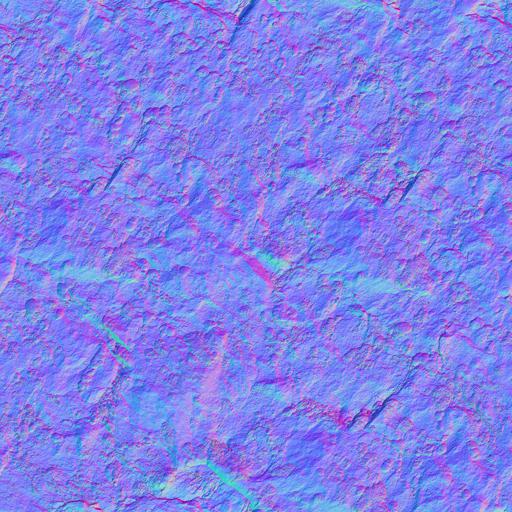
grey moss mossy rock